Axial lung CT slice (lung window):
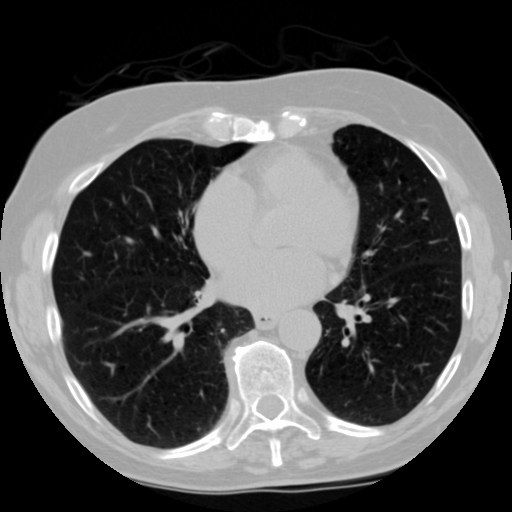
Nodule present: no